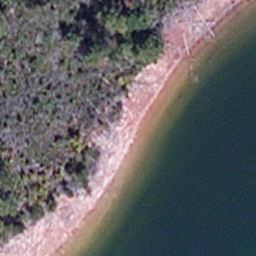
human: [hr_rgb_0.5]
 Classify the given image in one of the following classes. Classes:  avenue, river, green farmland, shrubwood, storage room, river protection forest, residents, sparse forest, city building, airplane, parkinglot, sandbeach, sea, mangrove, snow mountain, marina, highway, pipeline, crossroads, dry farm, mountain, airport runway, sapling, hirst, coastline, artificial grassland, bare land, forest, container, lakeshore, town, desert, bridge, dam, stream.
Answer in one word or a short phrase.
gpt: lakeshore